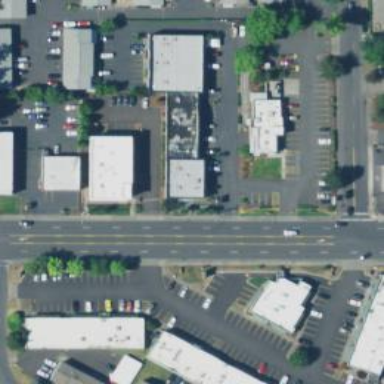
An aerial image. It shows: Parking space.